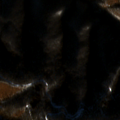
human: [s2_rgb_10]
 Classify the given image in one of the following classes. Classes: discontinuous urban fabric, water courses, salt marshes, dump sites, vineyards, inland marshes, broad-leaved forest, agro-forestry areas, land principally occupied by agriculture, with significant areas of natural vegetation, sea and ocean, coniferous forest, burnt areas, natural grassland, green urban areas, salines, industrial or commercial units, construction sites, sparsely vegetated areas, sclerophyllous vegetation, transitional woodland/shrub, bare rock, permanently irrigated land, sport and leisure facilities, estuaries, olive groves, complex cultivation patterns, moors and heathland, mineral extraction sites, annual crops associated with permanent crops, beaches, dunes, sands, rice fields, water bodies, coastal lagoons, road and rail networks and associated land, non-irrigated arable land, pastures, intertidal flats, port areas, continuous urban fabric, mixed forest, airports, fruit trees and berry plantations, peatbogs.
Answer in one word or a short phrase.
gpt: broad-leaved forest